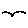
Label: bird